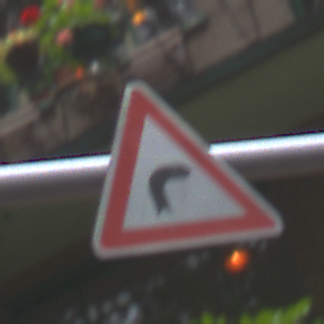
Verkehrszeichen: KurveRechts
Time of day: MorningAfternoon
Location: Outdoor (Urban)
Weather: Overcast
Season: NotSpecified
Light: Natural